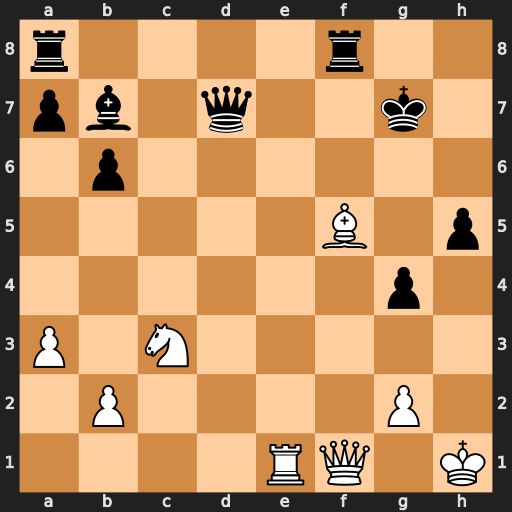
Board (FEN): r4r2/pb1q2k1/1p6/5B1p/6p1/P1N5/1P4P1/4RQ1K
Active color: w
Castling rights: -
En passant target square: -
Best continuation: Bxd7 Rxf1+ Rxf1